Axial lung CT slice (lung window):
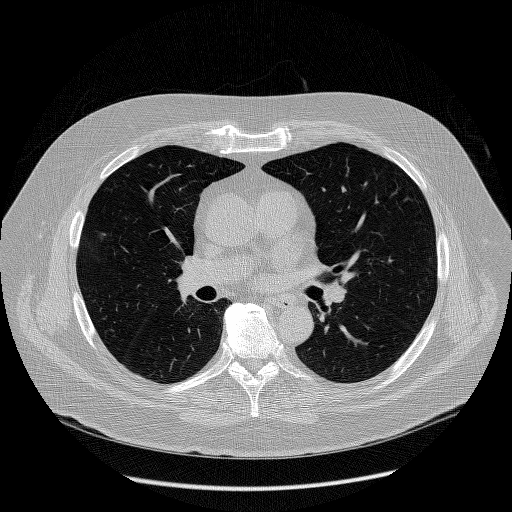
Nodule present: no